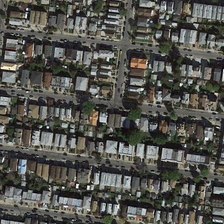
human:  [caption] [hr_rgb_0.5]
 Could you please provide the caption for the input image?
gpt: many buildings and some green trees are in a dense residential area .

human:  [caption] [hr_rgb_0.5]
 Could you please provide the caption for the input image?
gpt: many buildings and some green trees are in a dense residential area .

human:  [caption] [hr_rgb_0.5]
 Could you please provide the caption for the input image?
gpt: many buildings and some green trees are in a dense residential area .

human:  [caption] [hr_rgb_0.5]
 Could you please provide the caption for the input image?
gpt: many buildings and some green trees are in a dense residential area .

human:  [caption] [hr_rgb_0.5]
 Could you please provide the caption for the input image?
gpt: many buildings and some green trees are in a dense residential area .